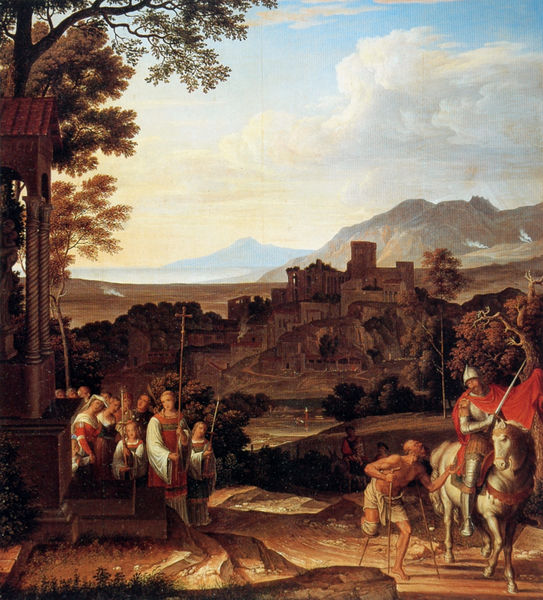
Titel: Landschaft mit dem hl. Martin
Künstler: Joseph Anton Koch
Standort: Dresden
Institution: Staatliche Kunstsammlungen, Gemäldegalerie Neue Meister
Schlagwörter: baum, berg, blau, felsen, gemälde, gruppe, himmel, lendenschurz, mann, meer, umhang, weiß, wolken, bäume, fluss, frauen, gelb, grün, landschaft, menschen, mädchen, ocker, see, stadt, braun, frankreich, frau, hintergrund, licht, männer, schwarz, strasse, szene, säule, säulen, vordergrund, dach, dame, gebäude, haus, rot, schloss, tier, tuch, weg, wolke, beige, feier, falten, erde, horizont, häuser, hügel, morgen, natur, busch, büsche, kirche, rauch, insel, gewand, mantel, stoff, wald, anhöhe, esel, kinder, pferd, pferde, reiter, szenerie, turm, statue, bein, italien, ort, fahne, berge, fels, gebirge, gipfel, zug, dorf, treppe, treppen, bischof, stufe, stufen, nazarener, silouette, ortschaft, ruine, krank, lendentuch, burg, kreuz, religion, türme, vulkan, schwert, säbel, soldat, stöcke, ruinen, helm, ritter, rüstung, schimmel, altar, himme, prediger, pfarrer, kreuze, kranker, ross, krankheit, pfer, gemeinde, historienmalerei, ministranten, priester, toff, kapelle, bettler, heiliger, mönche, prozession, umzug, tempel, heilige, heilig, madonna, heilung, christen, marie, gedrechselt, bitten, purpur, holzbein, toskana, blauer, krüppel, burgruine, turme, ocer, martin, pilger, krücke, reitend, krücken, lazarus, himmel wolken, kreuzweg, invalide, armer, heiliger martin, mantelteilung, sankt martin, st. martin, teilen, mante, pforr, schwrt, schneefelder, einbeinig, ettler, lahmer, messdiender, prozessionszug, versehrt, prothese, 17. jahrhundert, mantel rot teilen, wolken reiter